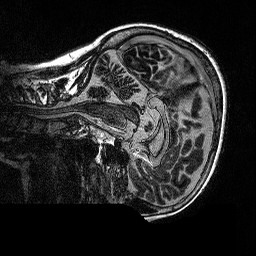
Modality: MP2RAGE
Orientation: sagittal
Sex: female
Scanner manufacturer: siemens
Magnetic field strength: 3 T
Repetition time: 5 s
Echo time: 0.00292 s